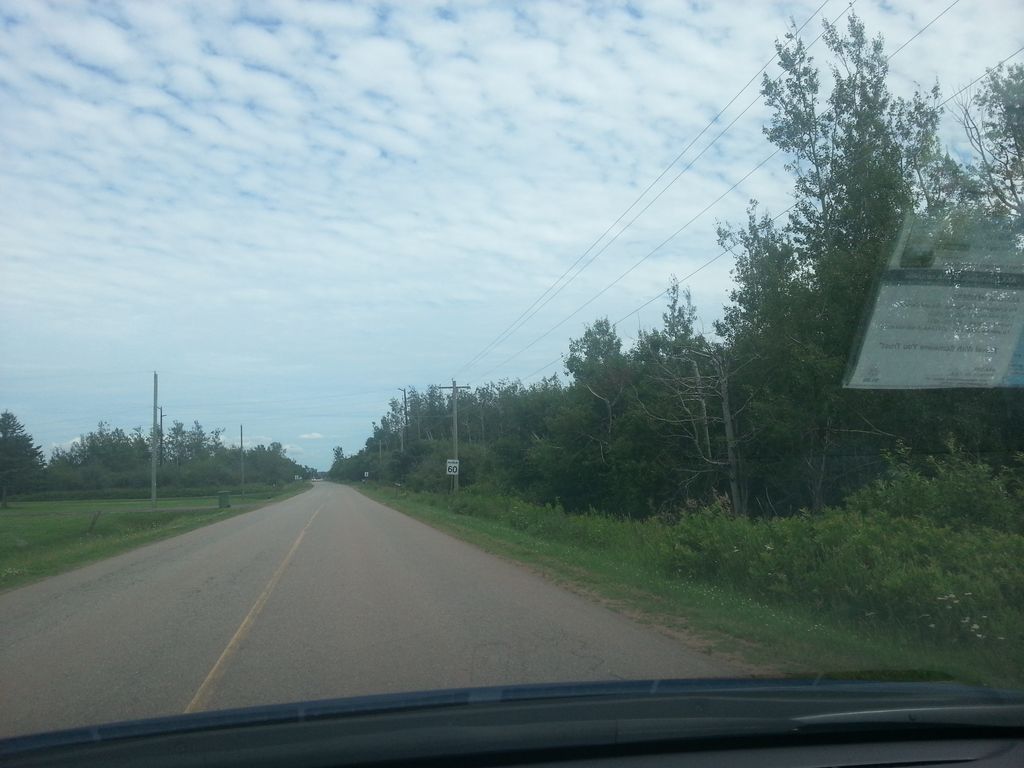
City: charlottetown